Question: Please bear with me as this is my first major Python project.
I am trying to create a utility in Python to assist with SteamCMD functions. For those who are not aware of SteamCMD or its functionality, it is essentially a CLI-only tool for the Steam gaming platform and designed for server administrators that don't need the full Steam client. Here is a link to the developer reference page for the tool: <URL>.
This executable requires that upon first run that you execute SteamCMD.exe directly so that it can download fully and initialize. This is my problematic area as the tool drops you into a "Steam >" prompt upon executing the tool. I cannot find a way to have my Python script break out of this "Steam >" prompt.
Here's my code so far:
'''
print "Update SteamCMD"
# Set SteamCMD Install Directory
# 1) Prompt user for installed path
# 2) Determine if input was provided
# 3) If input was provided, trim and update SCMD_Install_Path string
# 4) Determine if directory exists and if not, error and loop
path_valid = False
while path_valid == False:
SCMD_Install_Path = raw_input("SteamCMD Install Location [C:\Program Files\(x86)\SteamCMD]: ")
if SCMD_Install_Path == '':
SCMD_Install_Path = "C:\Program Files (x86)\SteamCMD"
else:
SCMD_Install_Path = SCMD_Install_Path.rstrip('\')
if os.path.exists(SCMD_Install_Path):
print "SteamCMD install found. Continuing..."
path_valid = True
else:
print "SteamCMD install was not found. Please specify a valid location."
print "Updating SteamCMD..."
os.chdir(SCMD_Install_Path)
os.system("SteamCMD.exe")
print "Update complete!"
os.system("cls")
'''
As of now, I need to manually type "quit" at the "Steam >" prompt so that my python utility can continue. Here's a screenshot of the utility running:

Any insight you guys can provide would be appreciated. Thanks in advance!
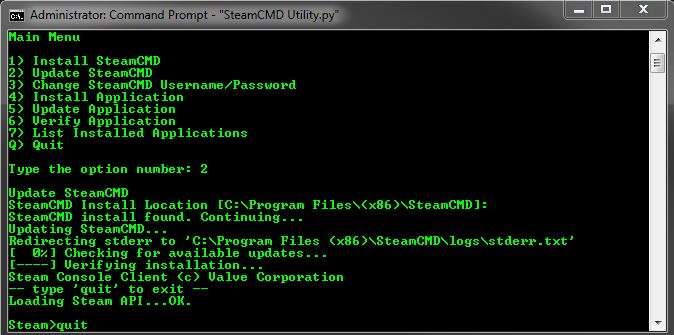
Answer: You can chain commands to steamcmd.exe so try using
'''
os.system("SteamCMD.exe +quit")
'''